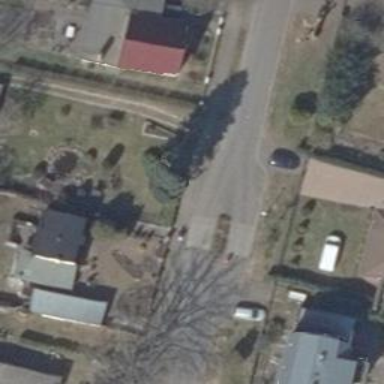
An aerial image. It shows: Residential road.